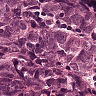
Metastatic tissue present: yes